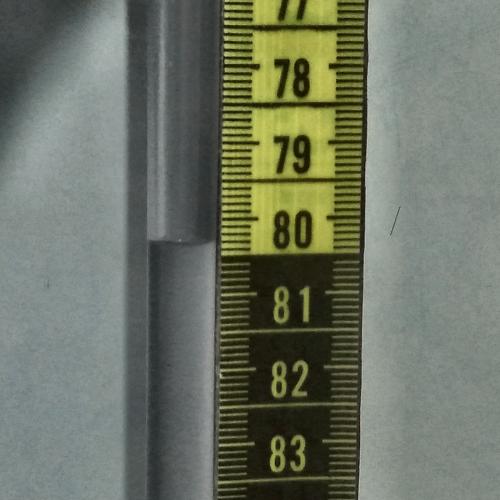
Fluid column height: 80.3 cm